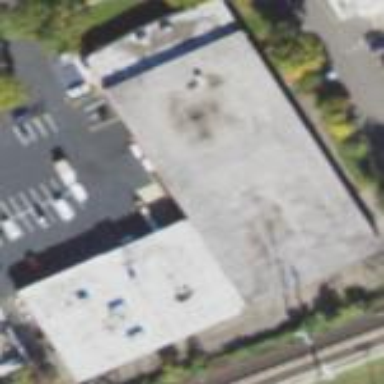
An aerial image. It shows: Commercial building.